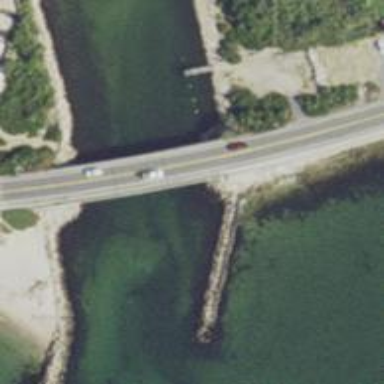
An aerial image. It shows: Breakwater structure.